Aerial crown-view tile of a tropical tree (Barro Colorado Island, Panama), acquired 20240813:
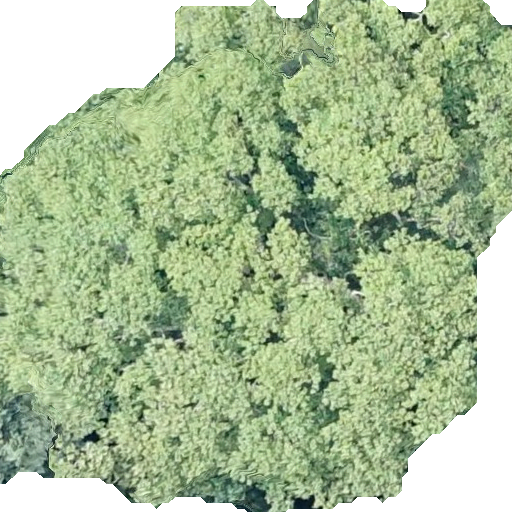
Species: Hieronyma alchorneoides
GBIF accepted scientific name: Hieronyma alchorneoides
Crown area: 371.824 m²